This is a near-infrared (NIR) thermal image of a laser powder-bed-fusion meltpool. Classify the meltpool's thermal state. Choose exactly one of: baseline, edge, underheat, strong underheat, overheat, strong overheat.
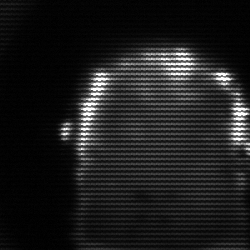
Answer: baseline